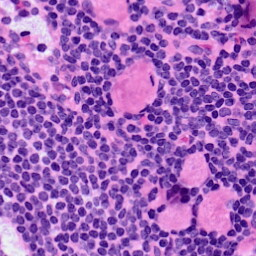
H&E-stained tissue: LymphNode